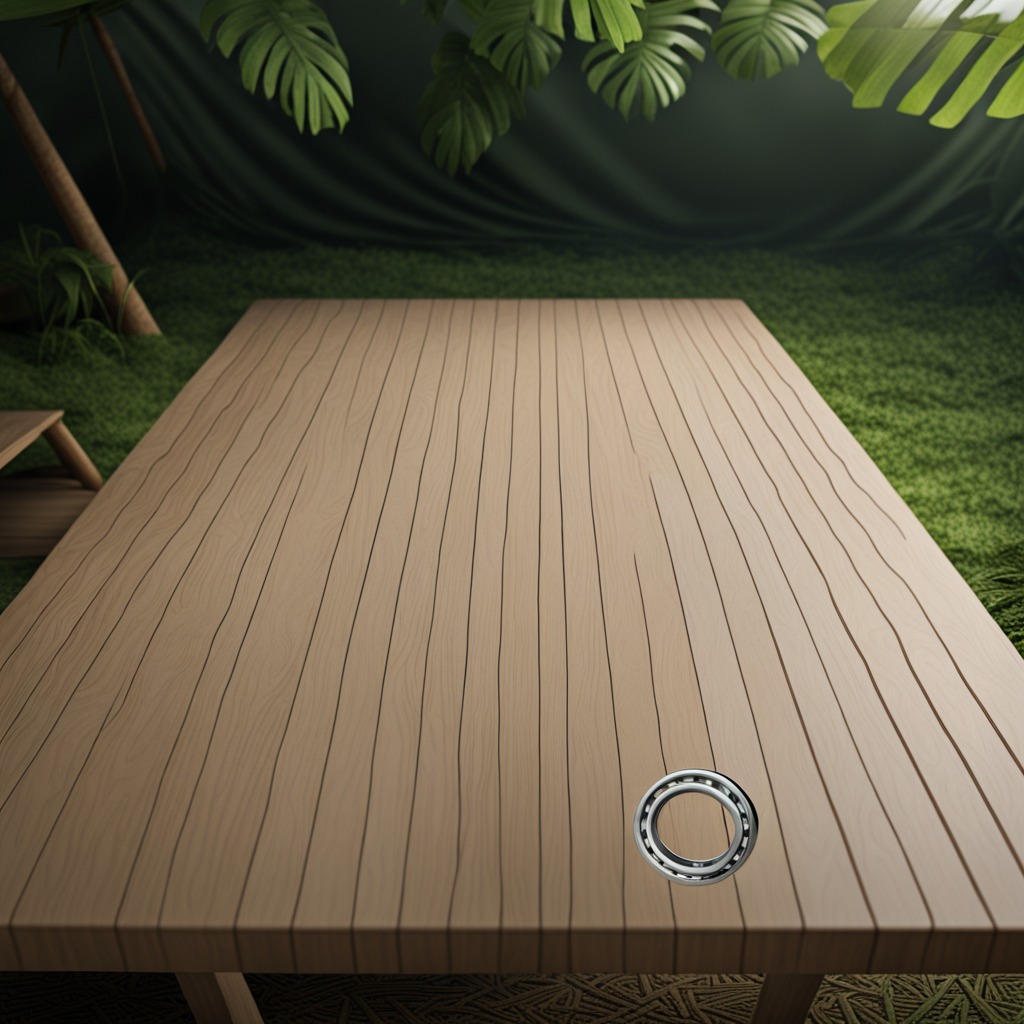
A metal ball bearing is lying on the wooden table.